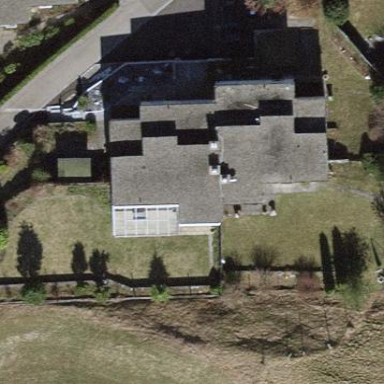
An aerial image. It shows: Detached building.